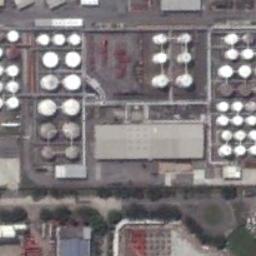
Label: storage_tank